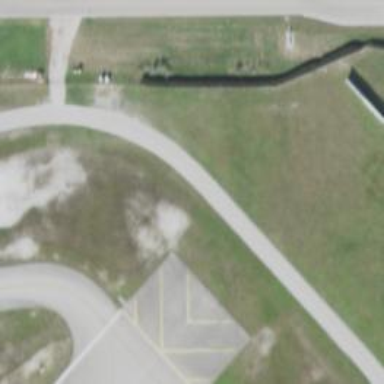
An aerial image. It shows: View of taxiway at the airport.